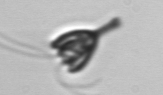
Label: Pyramimonas_longicauda